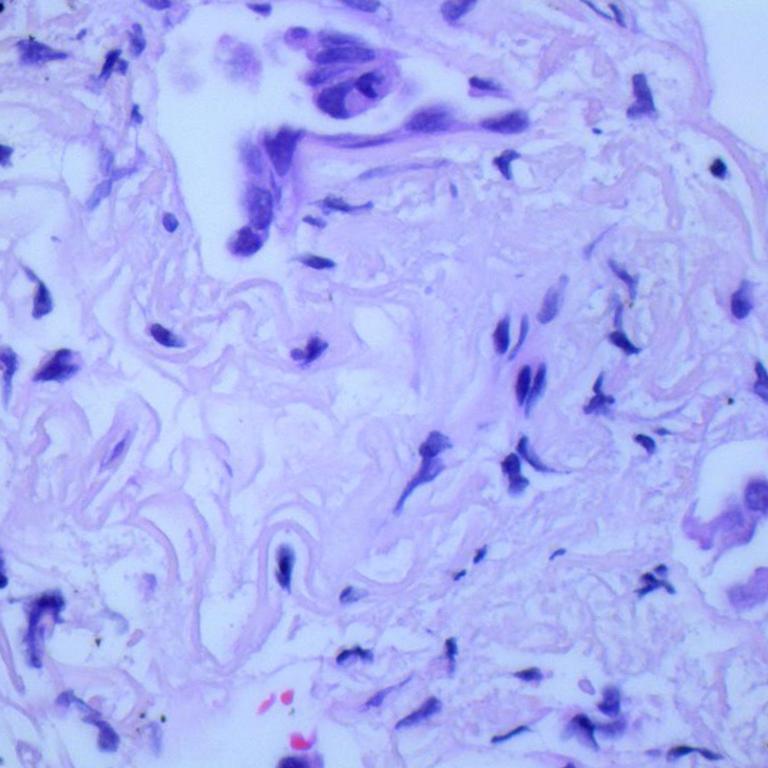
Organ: lung
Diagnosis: adenocarcinomas